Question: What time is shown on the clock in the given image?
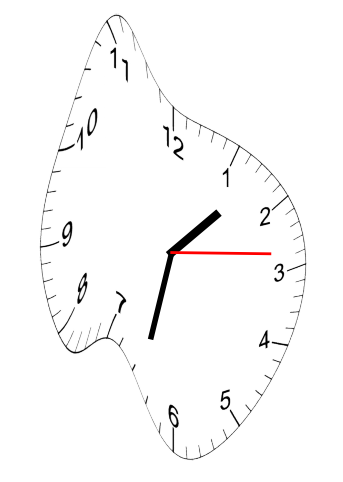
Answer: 01:32:14